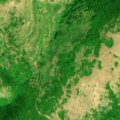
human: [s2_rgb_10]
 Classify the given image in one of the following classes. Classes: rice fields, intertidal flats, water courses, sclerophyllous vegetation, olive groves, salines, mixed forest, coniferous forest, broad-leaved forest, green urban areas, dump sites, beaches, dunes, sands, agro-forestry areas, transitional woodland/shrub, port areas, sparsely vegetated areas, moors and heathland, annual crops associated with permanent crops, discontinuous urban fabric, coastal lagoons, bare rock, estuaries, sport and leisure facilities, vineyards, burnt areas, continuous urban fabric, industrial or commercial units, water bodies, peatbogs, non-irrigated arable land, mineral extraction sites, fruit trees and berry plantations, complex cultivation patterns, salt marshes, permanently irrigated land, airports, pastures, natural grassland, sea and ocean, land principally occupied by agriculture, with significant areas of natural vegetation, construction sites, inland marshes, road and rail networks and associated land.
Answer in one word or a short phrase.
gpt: broad-leaved forest, natural grassland, transitional woodland/shrub